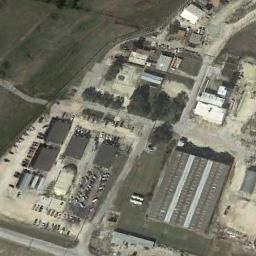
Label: industrial_area